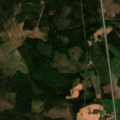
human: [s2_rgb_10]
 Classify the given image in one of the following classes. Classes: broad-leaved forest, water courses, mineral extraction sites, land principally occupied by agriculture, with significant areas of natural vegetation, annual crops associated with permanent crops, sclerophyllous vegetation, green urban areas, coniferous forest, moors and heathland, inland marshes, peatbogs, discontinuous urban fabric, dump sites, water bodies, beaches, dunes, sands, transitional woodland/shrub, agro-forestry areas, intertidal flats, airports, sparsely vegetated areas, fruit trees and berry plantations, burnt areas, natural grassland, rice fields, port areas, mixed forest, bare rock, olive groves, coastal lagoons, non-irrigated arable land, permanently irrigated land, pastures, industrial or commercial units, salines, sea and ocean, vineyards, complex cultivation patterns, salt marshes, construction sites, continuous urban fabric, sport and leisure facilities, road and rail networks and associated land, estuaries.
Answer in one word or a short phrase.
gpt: land principally occupied by agriculture, with significant areas of natural vegetation, coniferous forest, mixed forest, transitional woodland/shrub